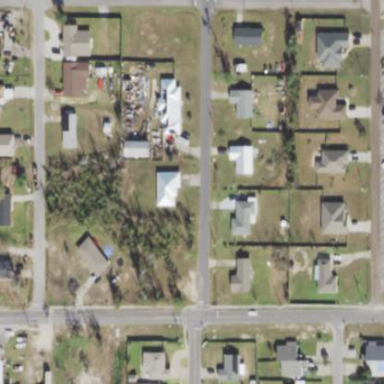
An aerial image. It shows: This residential area consists of single-family homes.